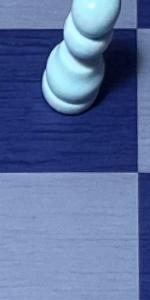
Label: Empty